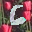
Label: 6